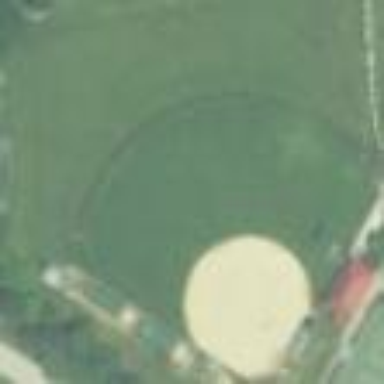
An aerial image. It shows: Softball pitch for leisure land activities.